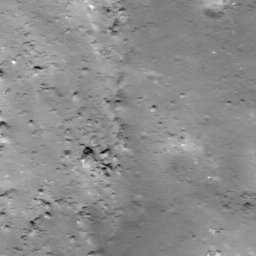
Host type: background_regolith
Lunar coordinates: latitude nan, longitude nan